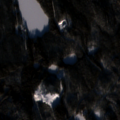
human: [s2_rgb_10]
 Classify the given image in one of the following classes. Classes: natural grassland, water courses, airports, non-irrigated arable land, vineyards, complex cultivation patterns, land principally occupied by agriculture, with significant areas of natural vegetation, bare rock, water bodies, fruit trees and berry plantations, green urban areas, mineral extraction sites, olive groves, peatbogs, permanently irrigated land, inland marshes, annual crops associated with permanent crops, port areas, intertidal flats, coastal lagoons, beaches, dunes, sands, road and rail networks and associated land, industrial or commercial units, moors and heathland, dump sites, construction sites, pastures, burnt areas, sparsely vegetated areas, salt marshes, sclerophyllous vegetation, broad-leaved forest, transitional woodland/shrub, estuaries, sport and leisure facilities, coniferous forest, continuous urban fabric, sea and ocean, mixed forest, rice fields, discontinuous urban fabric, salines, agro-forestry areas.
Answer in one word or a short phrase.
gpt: coniferous forest, water bodies